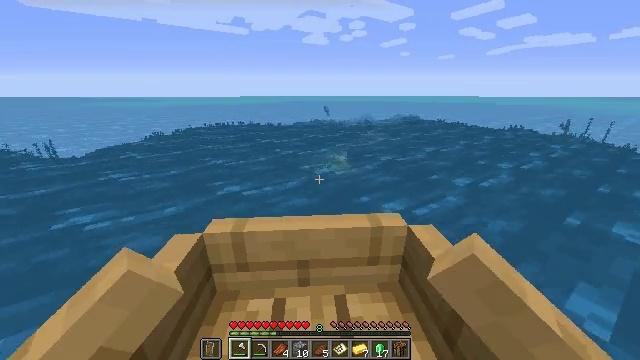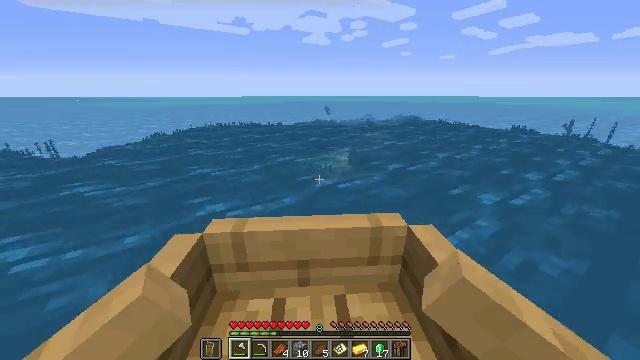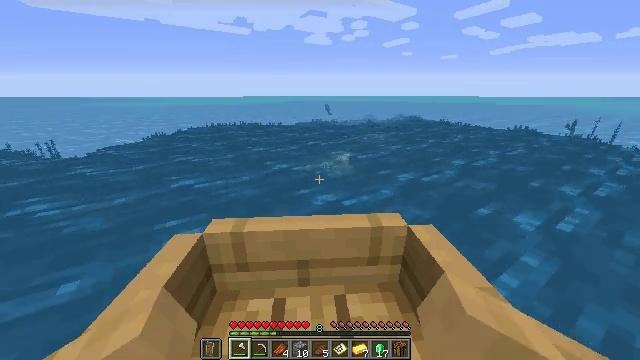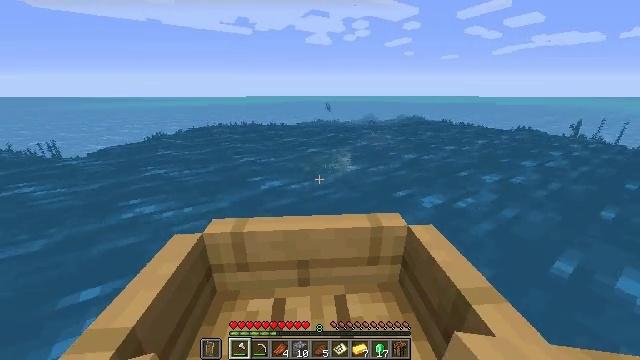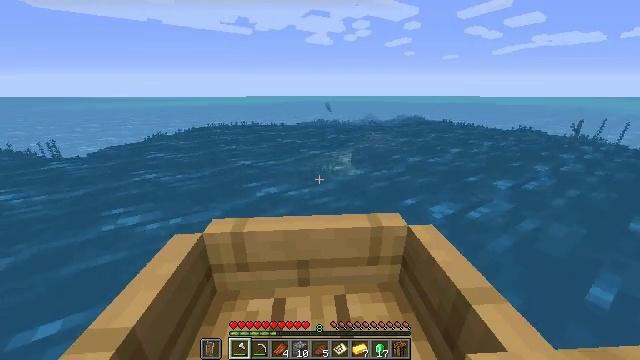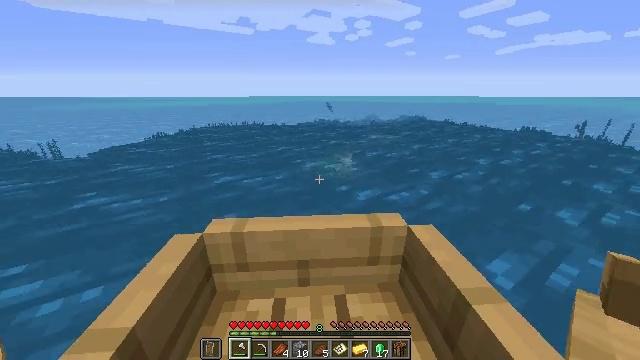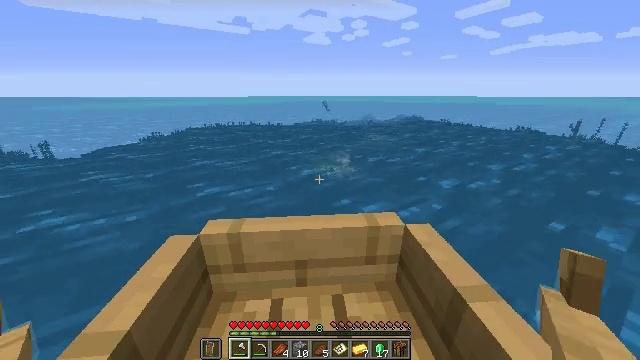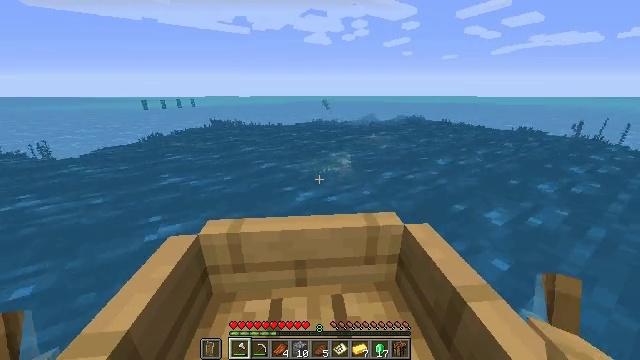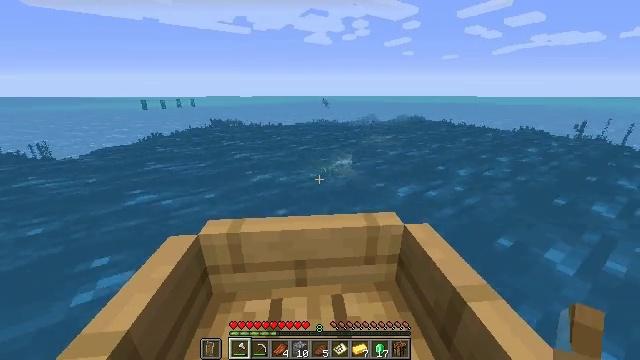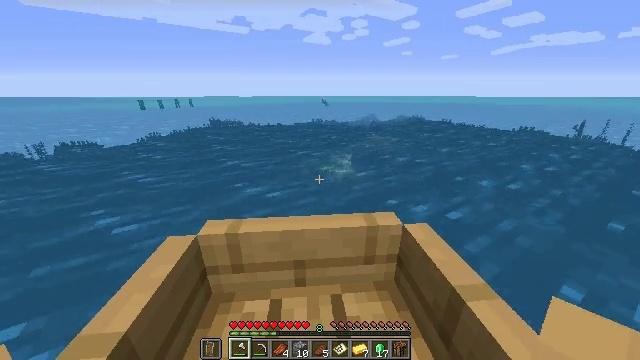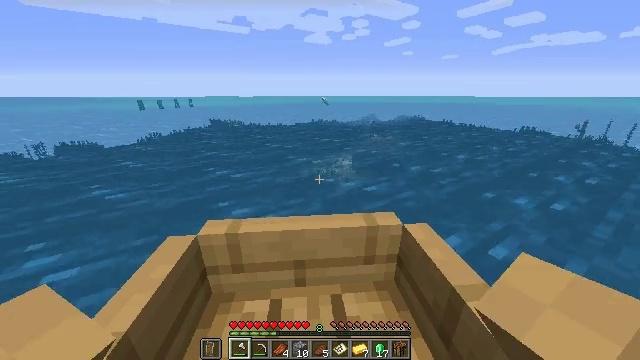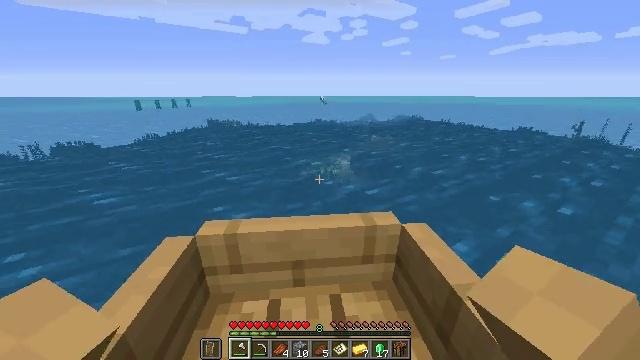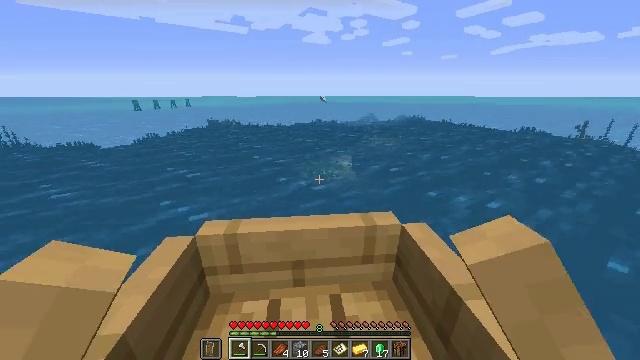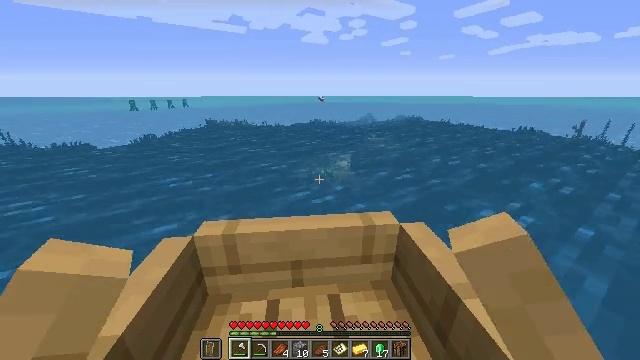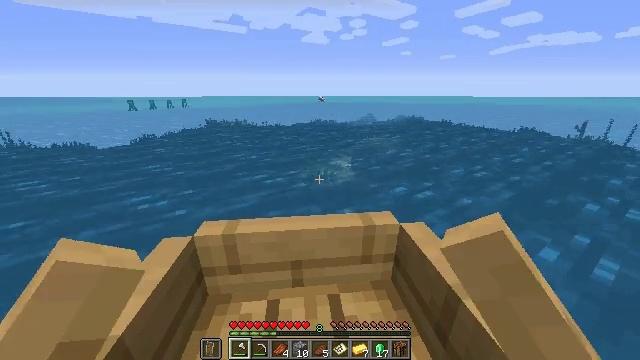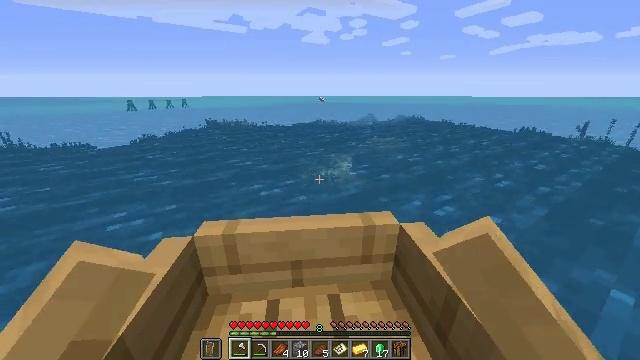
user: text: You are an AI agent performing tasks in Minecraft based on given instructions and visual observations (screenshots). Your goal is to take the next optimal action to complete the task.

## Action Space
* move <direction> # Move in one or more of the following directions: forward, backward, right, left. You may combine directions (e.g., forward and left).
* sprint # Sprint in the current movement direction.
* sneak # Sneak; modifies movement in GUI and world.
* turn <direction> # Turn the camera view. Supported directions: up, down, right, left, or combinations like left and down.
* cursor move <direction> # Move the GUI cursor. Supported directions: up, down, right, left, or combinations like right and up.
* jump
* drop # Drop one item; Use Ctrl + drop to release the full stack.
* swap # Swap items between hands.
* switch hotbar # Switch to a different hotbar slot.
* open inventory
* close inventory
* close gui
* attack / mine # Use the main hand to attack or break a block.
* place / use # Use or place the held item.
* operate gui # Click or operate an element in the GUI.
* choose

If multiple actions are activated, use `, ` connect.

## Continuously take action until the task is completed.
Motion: motion action
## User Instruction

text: Drop a filled map.
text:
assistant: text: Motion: move forward, sprint
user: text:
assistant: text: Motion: move forward, sprint
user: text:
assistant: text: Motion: move forward, sprint
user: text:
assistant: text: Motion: move forward, sprint
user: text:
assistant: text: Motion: move forward, sprint
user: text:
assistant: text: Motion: move forward, sprint
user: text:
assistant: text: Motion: move forward, sprint
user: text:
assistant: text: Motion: move forward, sprint
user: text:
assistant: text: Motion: move forward, sprint
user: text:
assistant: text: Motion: move forward, sprint
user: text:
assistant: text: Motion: move forward, sprint
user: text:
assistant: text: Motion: move forward, sprint
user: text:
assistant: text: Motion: move forward, sprint
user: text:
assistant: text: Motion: move forward, sprint
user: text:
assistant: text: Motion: move forward, sprint
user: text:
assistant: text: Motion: move forward, sprint
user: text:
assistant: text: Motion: move forward, sprint
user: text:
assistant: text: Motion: move forward, sprint
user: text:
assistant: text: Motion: move forward, sprint
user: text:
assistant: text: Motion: move forward, sprint
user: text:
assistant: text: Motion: move forward, sprint
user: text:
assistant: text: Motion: move forward, sprint, turn down
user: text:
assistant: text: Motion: move forward, sprint
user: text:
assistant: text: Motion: move forward, sprint
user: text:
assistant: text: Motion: move forward, sprint
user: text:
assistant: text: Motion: move forward, sprint
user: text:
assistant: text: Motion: move forward, sprint
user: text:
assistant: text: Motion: move forward, sprint
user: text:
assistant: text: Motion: move forward, sprint
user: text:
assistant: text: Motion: move forward, sprint